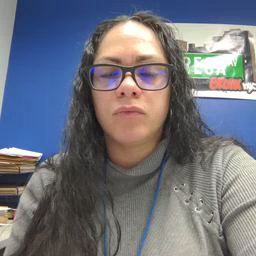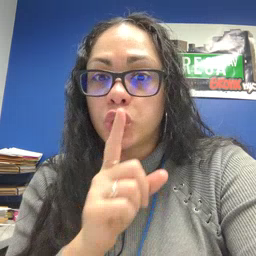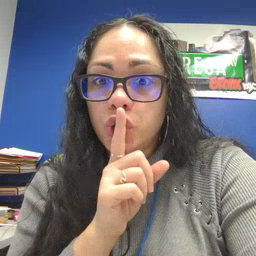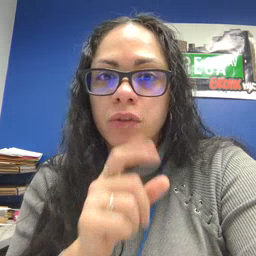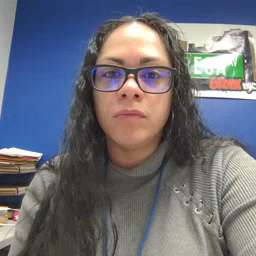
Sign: shhh